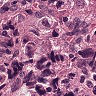
Metastatic tissue present: yes